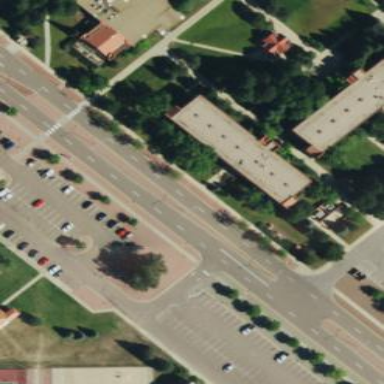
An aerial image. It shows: Dormitory building.